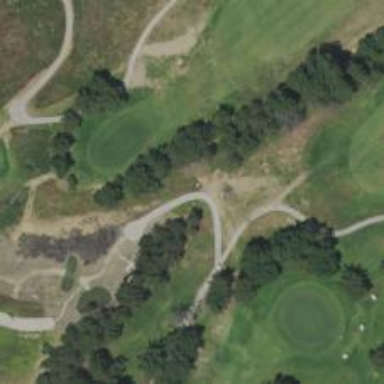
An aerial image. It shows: Golf cartpath that is also road path.